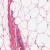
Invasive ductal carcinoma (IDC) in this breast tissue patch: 0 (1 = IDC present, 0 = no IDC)